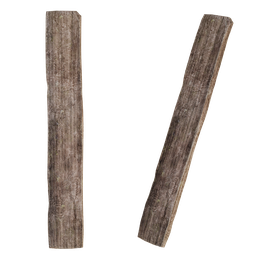
Label: architecture